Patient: sex F, age 62
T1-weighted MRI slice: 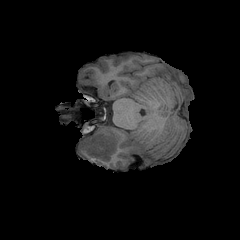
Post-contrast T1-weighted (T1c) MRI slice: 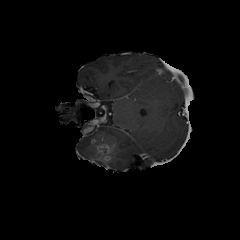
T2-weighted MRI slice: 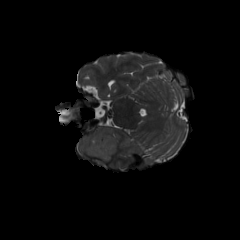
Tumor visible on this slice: yes
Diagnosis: Glioblastoma, IDH-wildtype
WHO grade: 4